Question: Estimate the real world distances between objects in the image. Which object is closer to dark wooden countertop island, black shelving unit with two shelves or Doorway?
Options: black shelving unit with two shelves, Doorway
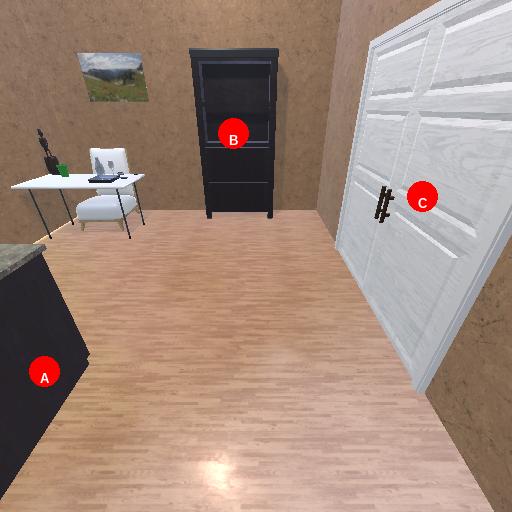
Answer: black shelving unit with two shelves